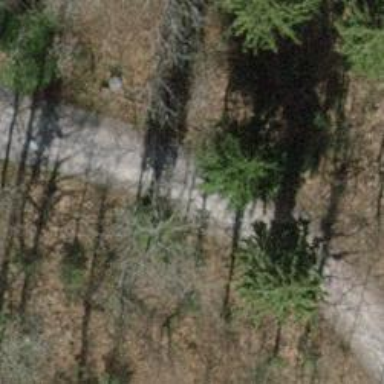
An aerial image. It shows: Compacted track with grade2 level.